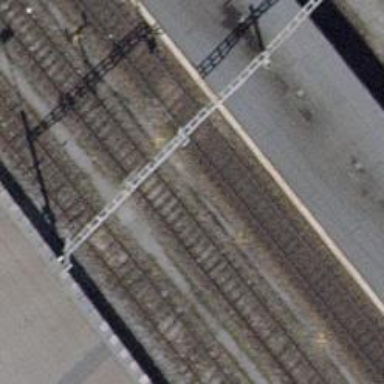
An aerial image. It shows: Stop position for public transport on the railway.